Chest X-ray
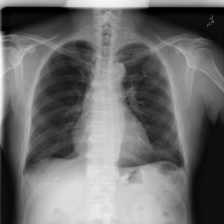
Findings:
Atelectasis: negative
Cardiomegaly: negative
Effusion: negative
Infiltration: negative
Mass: negative
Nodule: negative
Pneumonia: negative
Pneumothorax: negative
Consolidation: negative
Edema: negative
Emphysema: negative
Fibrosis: negative
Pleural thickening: negative
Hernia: negative